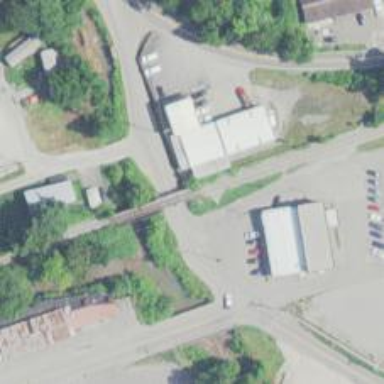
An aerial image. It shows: Railway bridge.